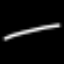
Label: line